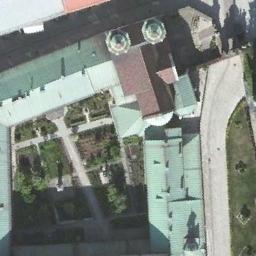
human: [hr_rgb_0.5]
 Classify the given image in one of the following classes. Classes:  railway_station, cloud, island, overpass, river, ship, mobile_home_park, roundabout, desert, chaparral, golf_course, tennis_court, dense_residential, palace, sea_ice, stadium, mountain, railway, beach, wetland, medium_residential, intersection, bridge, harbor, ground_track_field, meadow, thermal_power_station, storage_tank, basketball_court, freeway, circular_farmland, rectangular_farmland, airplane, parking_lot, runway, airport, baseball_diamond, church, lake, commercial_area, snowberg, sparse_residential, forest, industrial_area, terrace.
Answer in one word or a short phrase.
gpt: church